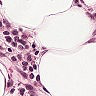
Metastatic tissue present: no